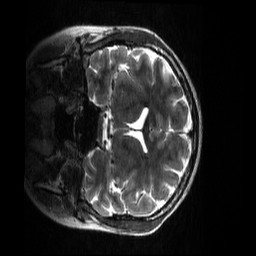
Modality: T2w
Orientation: coronal
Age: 21
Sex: female